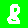
Digit: 8